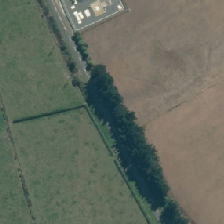
Land cover: harvested_forest